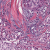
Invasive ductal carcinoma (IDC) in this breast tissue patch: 1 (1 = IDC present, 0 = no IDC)